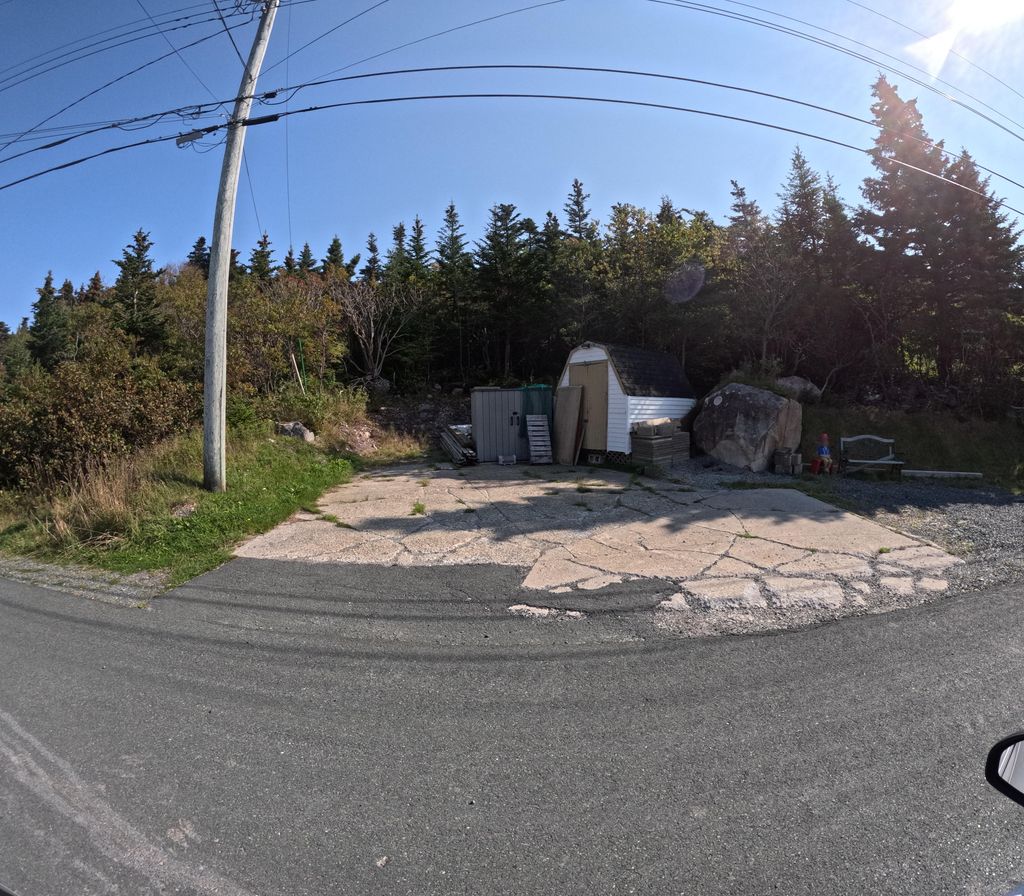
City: st_johns